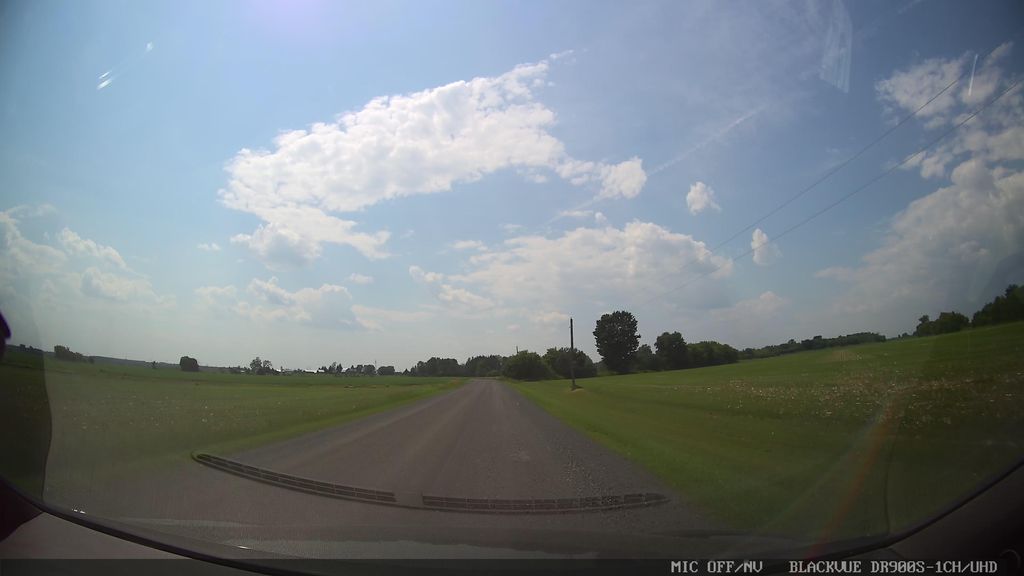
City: ottawa-gatineau